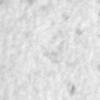
Label: no_change